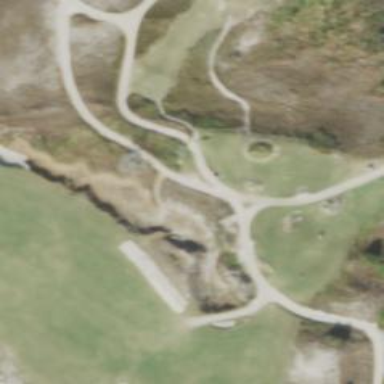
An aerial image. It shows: Path used for both walking and golf.